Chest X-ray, AP view. Patient: 47 years old, sex F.
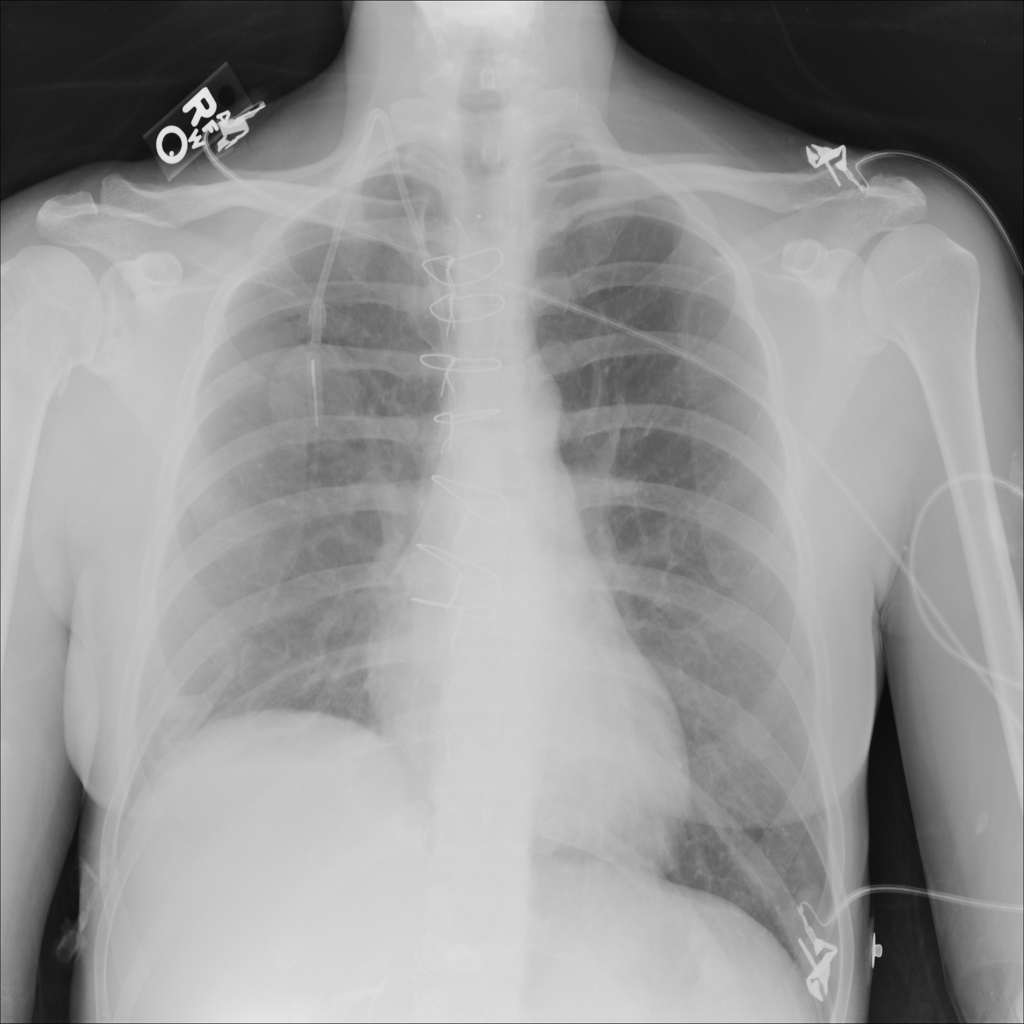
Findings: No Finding